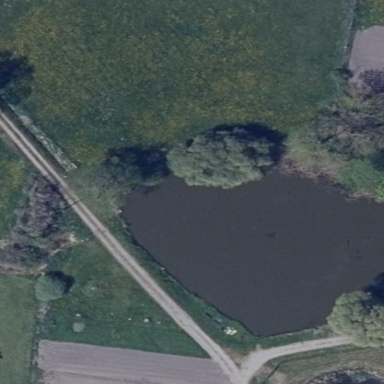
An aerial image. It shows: Peaceful pond surrounded by nature.